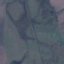
Land use / land cover: Pasture